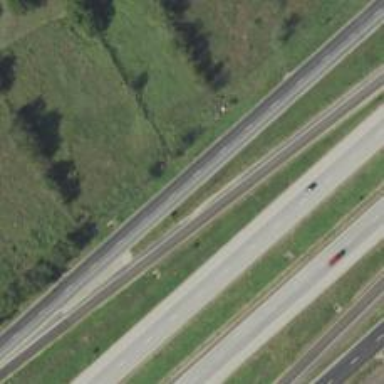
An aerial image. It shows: Tertiary road with frontage road.